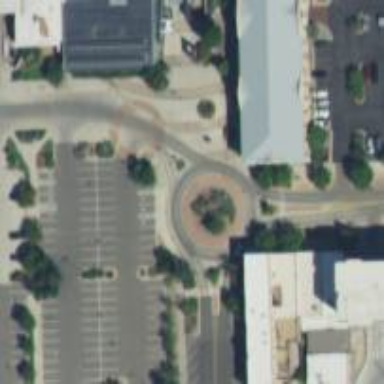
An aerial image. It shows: Parking space.